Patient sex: F
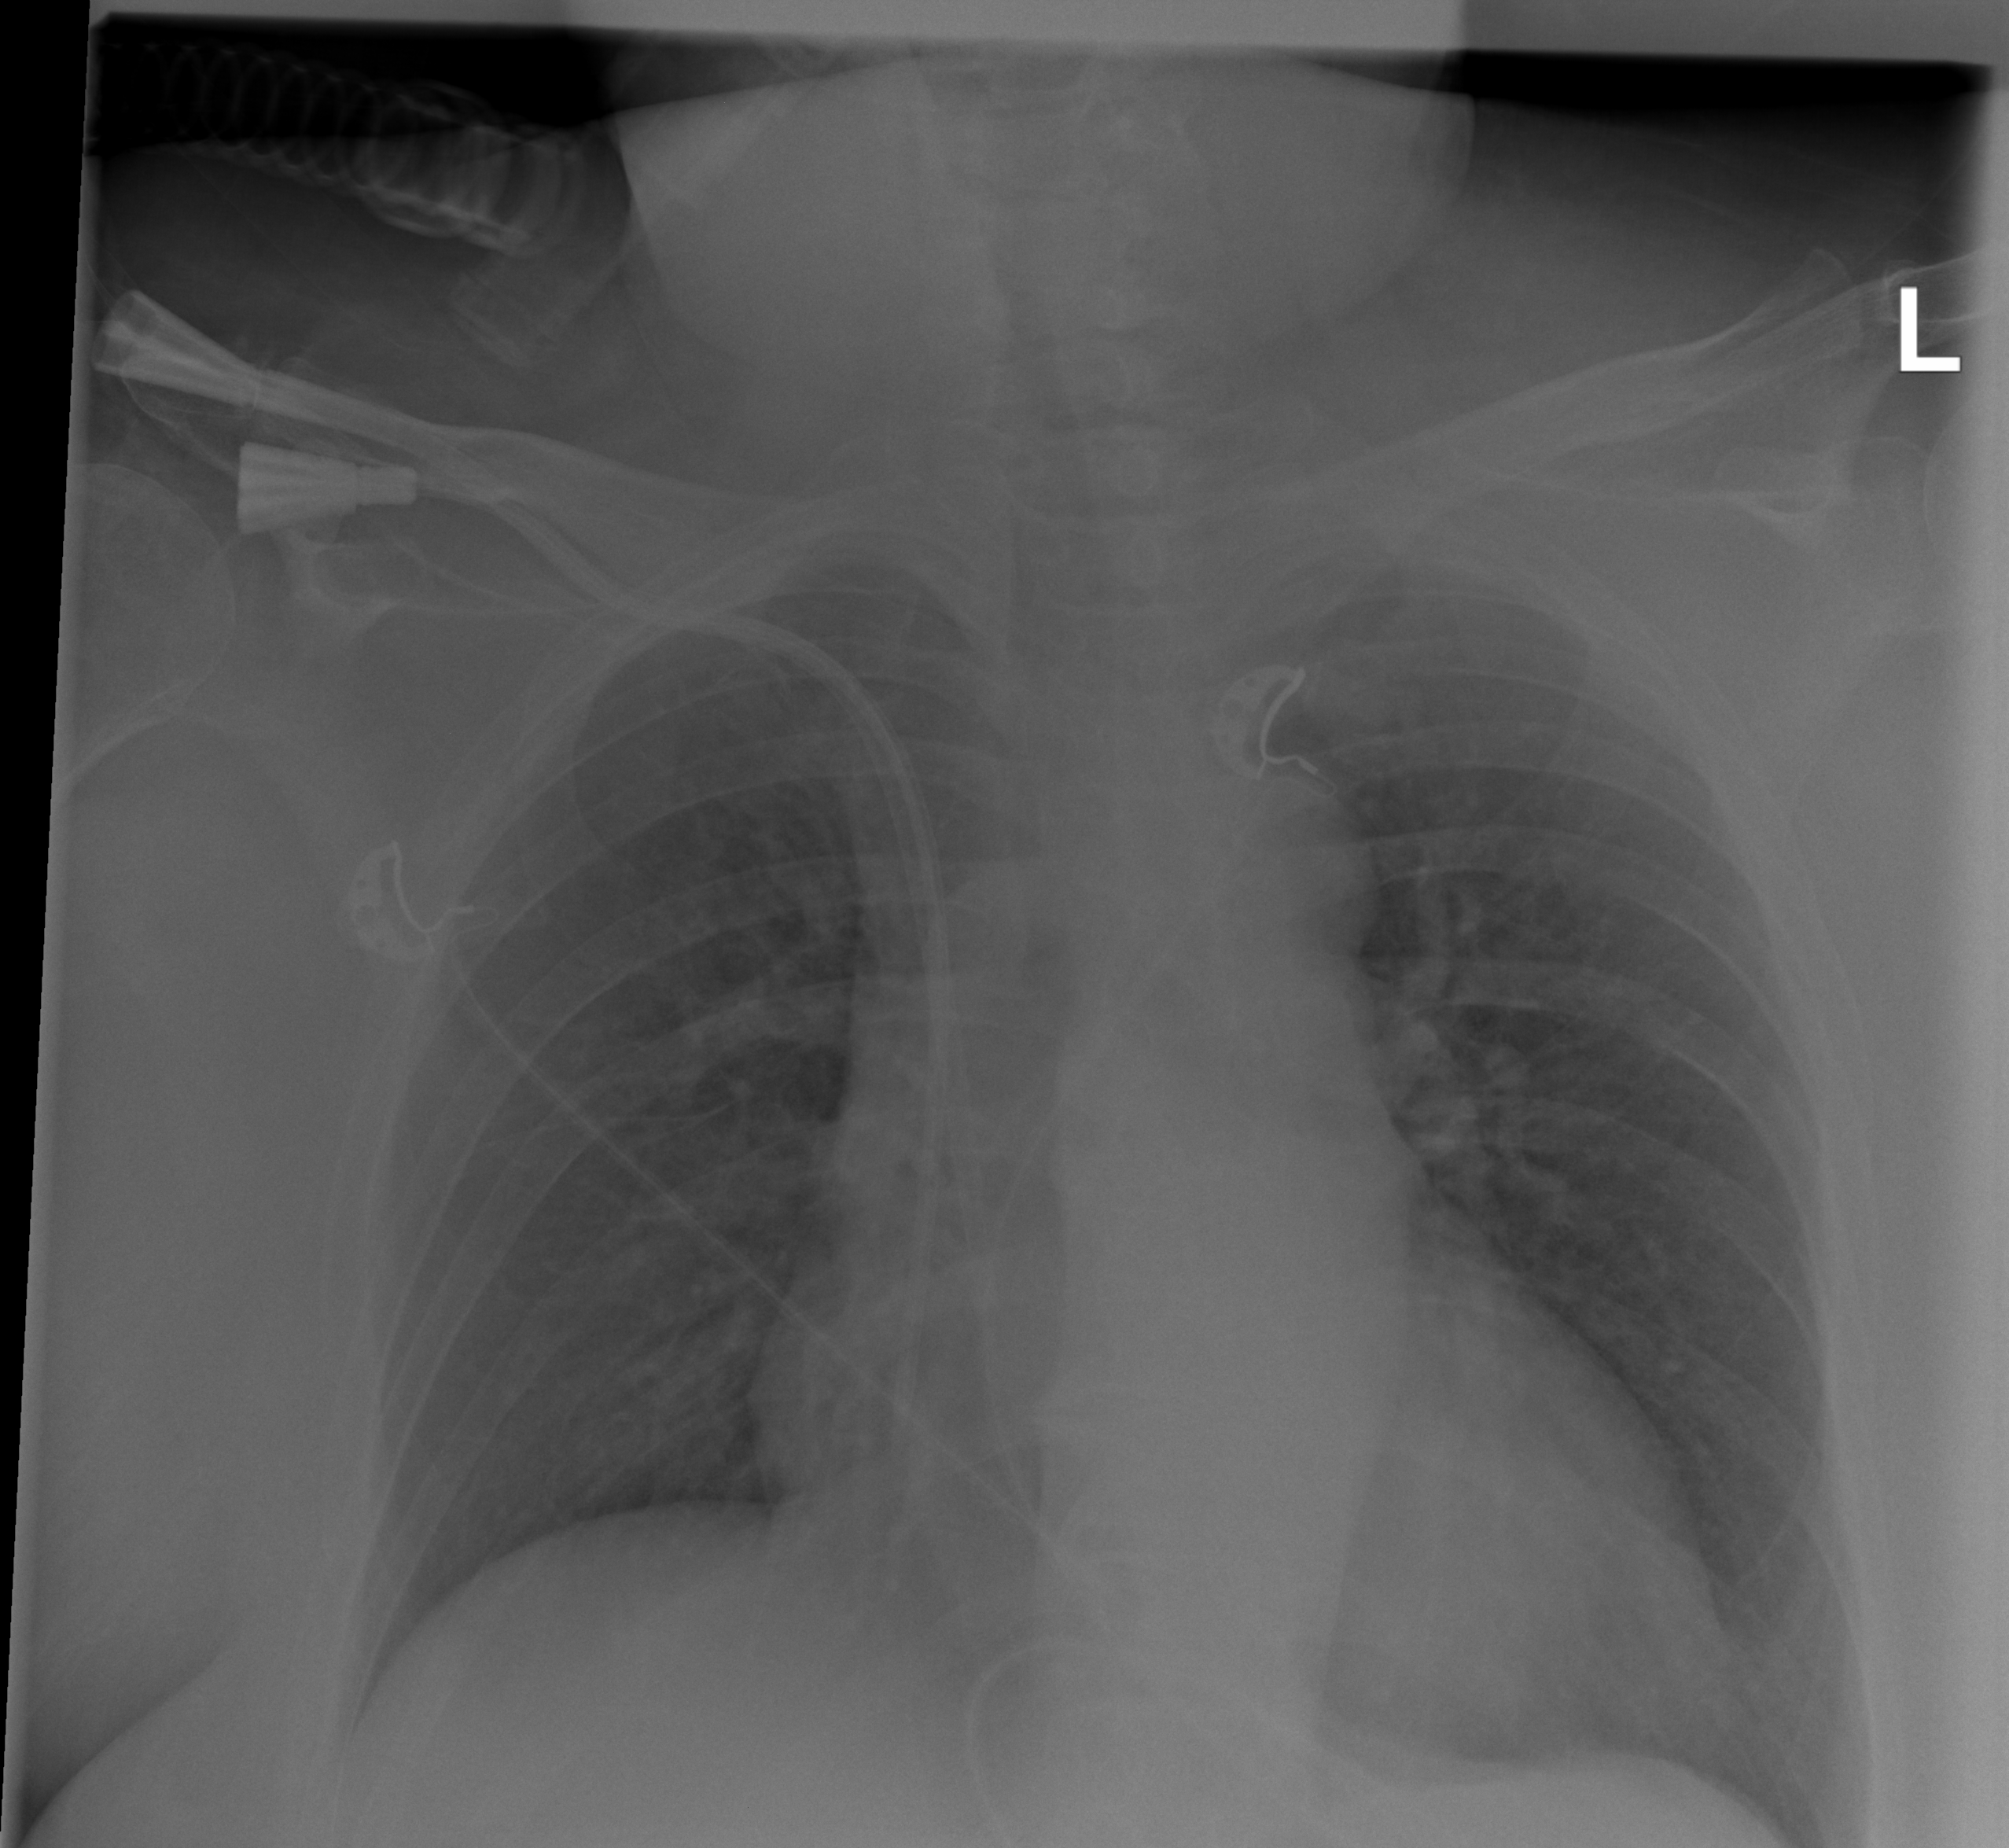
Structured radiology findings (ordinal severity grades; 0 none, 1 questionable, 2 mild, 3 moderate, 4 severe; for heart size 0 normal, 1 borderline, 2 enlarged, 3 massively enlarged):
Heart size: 2
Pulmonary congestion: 2
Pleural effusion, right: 0
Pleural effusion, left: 1
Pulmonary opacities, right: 1
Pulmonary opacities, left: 1
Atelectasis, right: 2
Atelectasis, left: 1